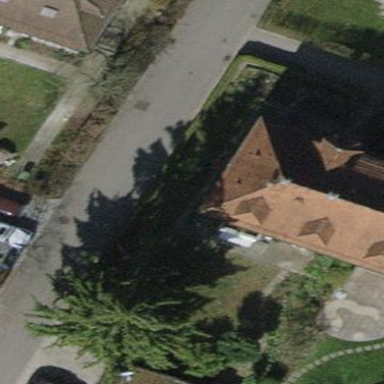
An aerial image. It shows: Hipped roof semi-detached house.